Question: I want to introduce Connection Pooling to my application and decided to use C3P0. Nevertheless, for some weird reason when I import both JAR files, Netbeans can't find the classes that the documentation tells me I should use.
Here is a setup of my project:

Any insights? Is there a special way to add this jars? I did it the way I added the database driver and other libraries and I didn't get issues with those.
I copied the 'com.mchange.v2.c3p0.*' manually from the documentation page here: <URL>
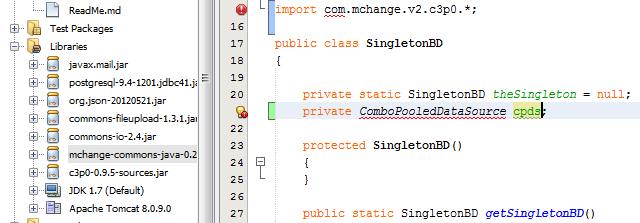
Answer: Looks like you downloaded the <URL> that contains the '.java' source files instead of the binary distributable. The compiler only looks for '.class' files when searching for dependenies of a class and not '.java' files.
You should download the 'c3p0' 'jar' that contains the '.class' files. (<URL>